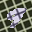
Label: 9